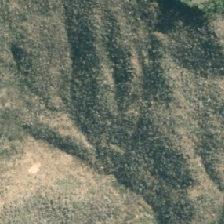
Land cover: harvested_forest